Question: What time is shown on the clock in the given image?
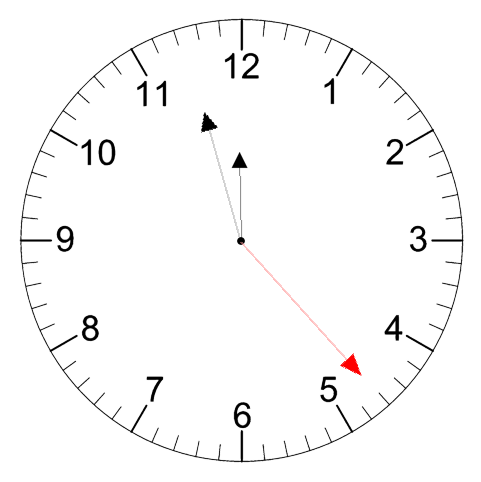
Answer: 11:57:23